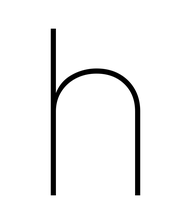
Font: Inter_Thin